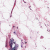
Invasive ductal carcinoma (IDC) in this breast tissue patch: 0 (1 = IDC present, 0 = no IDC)